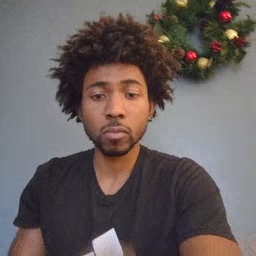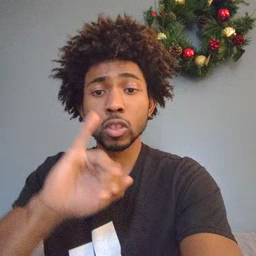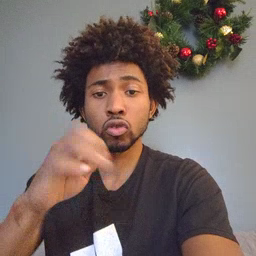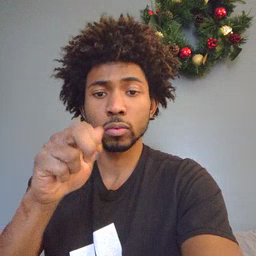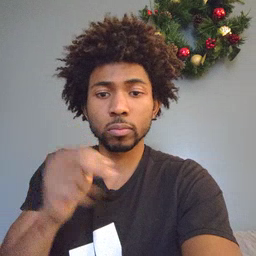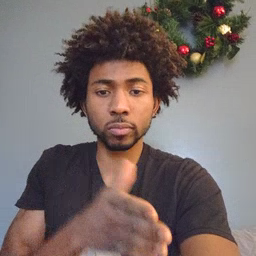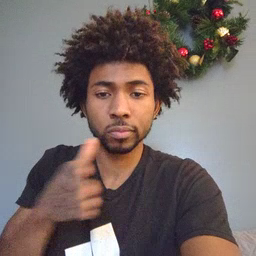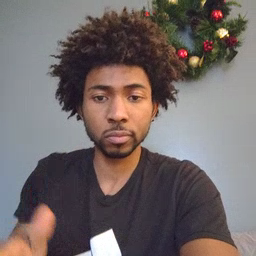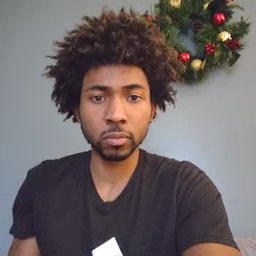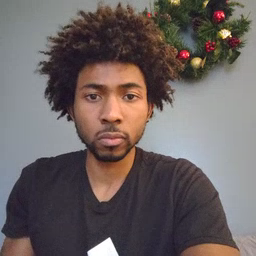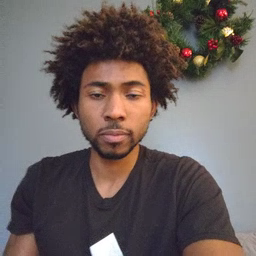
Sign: jeans